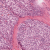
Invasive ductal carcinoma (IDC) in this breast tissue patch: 0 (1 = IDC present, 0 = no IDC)